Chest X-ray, AP view. Patient: 20 years old, sex M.
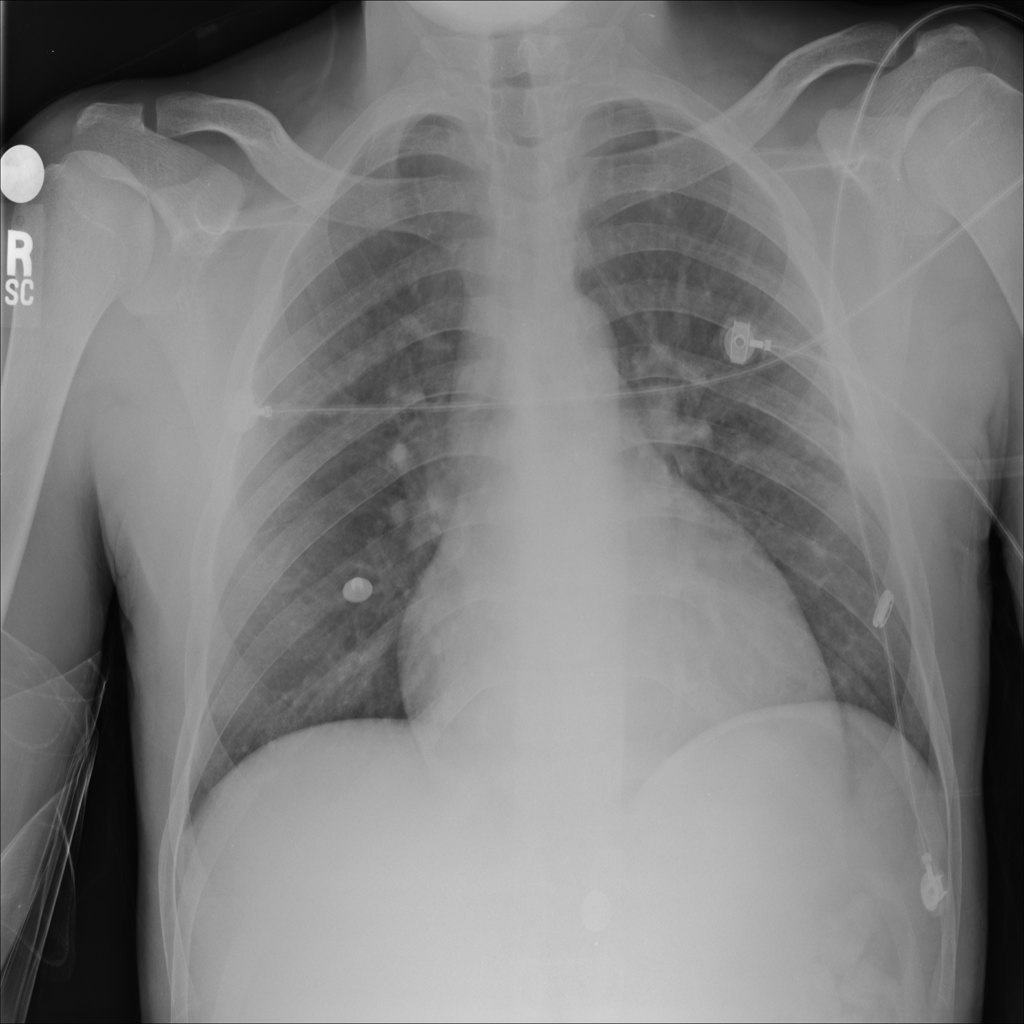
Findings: No Finding